Question: I have a form which POST's its data via AJAX:
'''
$.ajax({
type: "POST",
url: "http://example.com/prp/resources/upscalc.php",
data: dataString,
success: function(data){
res=data;
alert (res);return false;
}
});
'''
And what is being outputted to the page is currently this:

What do I need to do so the only value I alert out is the number(in this case $66.52) at the end of the alert?
P.s. additional information, the xml at the top is from a UPS api call, and I cannot get rid of it.
Many thanks!
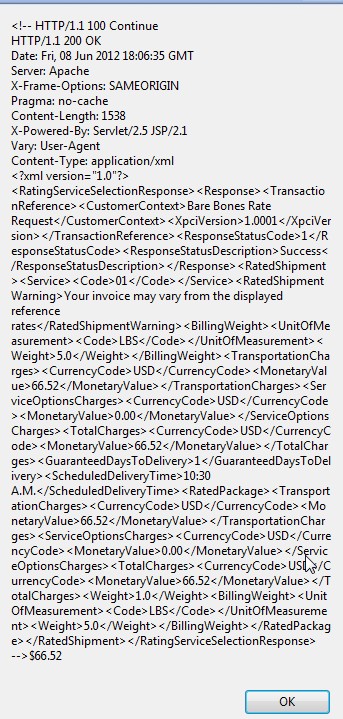
Answer: How about -
'''
$.ajax({
type: "POST",
url: "http://example.com/prp/resources/upscalc.php",
data: dataString,
success: function(data){
res=data.split('-->');
alert (res[res.length-1]);
return false;
}
});
'''
Edit: